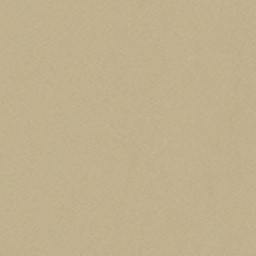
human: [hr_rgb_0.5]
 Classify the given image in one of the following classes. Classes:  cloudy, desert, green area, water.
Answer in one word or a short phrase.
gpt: desert